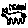
Label: cat